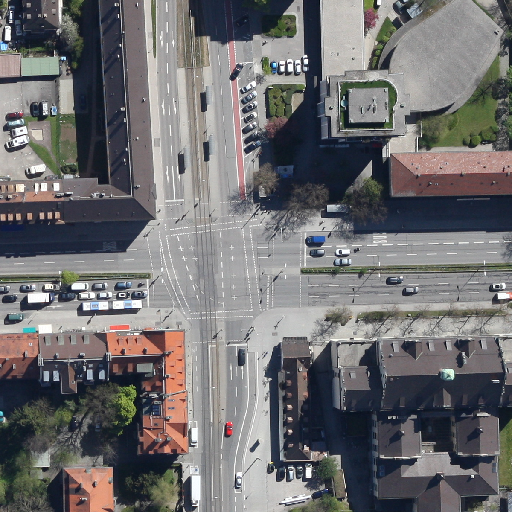
Referring expression: bus driving on the road